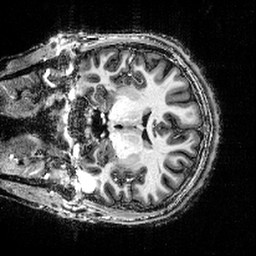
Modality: T1w
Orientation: coronal
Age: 28
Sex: female
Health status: healthy
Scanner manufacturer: siemens
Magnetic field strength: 9.4 T
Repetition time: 6 s
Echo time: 0.0023 s